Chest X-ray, PA view. Patient: 70 years old, sex M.
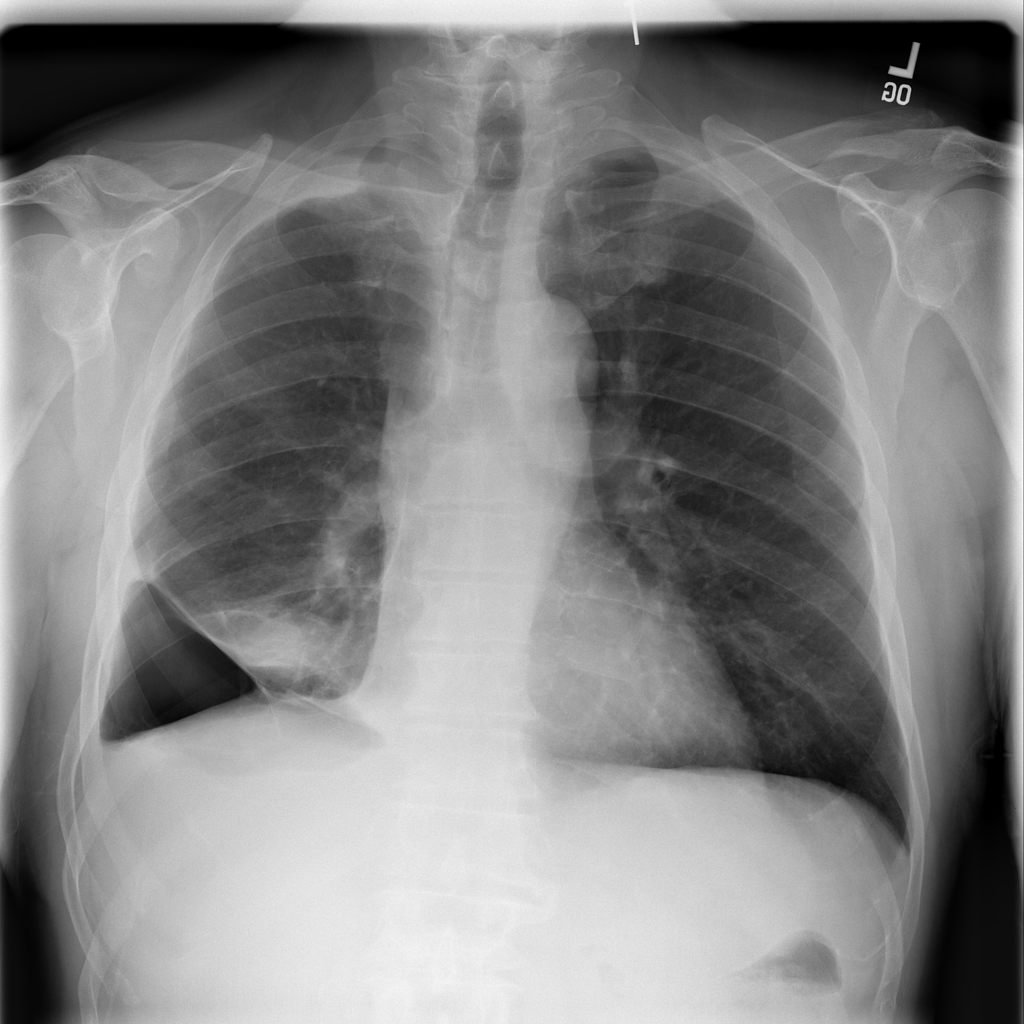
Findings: No Finding